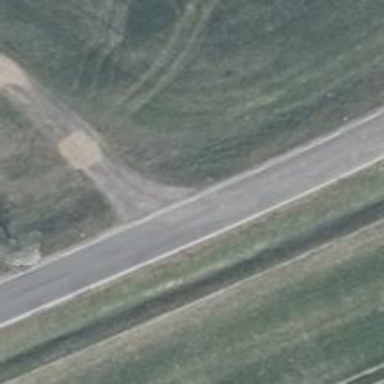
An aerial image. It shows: Well-maintained track road with grade 1 tracktype.